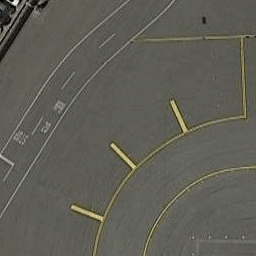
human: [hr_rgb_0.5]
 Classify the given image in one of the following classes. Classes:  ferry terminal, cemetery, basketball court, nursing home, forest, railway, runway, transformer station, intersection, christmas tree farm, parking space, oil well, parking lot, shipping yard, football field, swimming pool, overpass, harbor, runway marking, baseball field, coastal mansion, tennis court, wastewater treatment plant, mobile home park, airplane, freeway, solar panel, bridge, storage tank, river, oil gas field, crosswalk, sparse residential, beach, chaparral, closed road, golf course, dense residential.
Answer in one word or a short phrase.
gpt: runway marking